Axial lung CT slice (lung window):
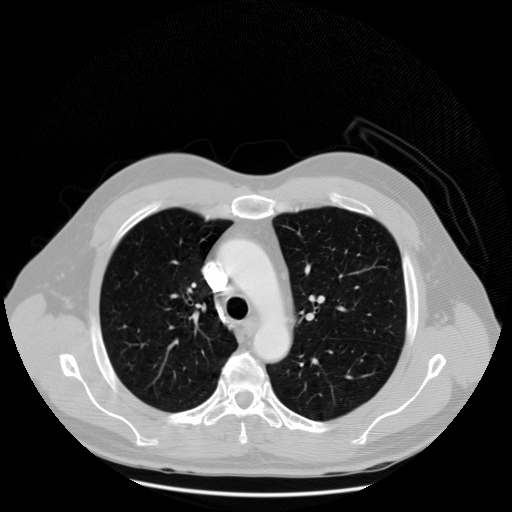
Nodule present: no